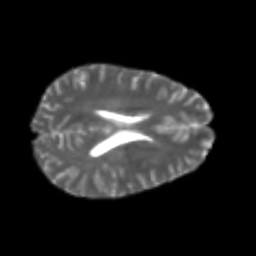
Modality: T2w
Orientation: axial
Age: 26
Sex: female
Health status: healthy
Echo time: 0.074 s